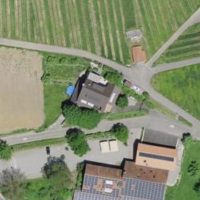
EUNIS habitat code: 25
Species observed at this site:
Lepidium draba
Linaria vulgaris
Filipendula ulmaria